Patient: sex M, age 32
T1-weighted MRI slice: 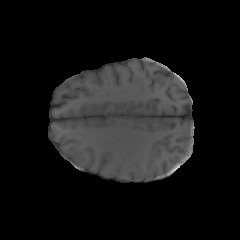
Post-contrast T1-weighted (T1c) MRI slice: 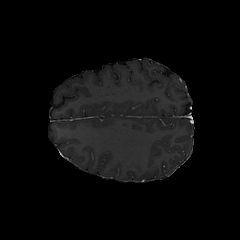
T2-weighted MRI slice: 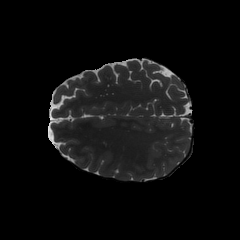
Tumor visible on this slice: no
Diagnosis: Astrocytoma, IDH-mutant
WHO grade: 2